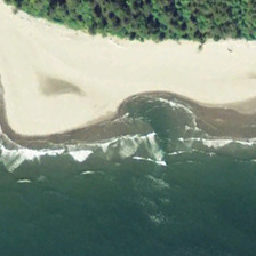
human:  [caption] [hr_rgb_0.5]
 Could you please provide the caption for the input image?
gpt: The yellow sand beach between the green trees and the sea.

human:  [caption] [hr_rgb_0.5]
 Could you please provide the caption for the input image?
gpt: The yellow beach is between the green trees and the sea.

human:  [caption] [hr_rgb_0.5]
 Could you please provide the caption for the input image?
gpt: The yellow beach between the green trees and the sea.

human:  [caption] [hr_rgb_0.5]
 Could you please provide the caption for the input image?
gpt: A yellow beach between green trees and the sea.

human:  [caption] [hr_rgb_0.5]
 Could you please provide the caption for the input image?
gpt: The yellow beach lies between the green trees and the sea.